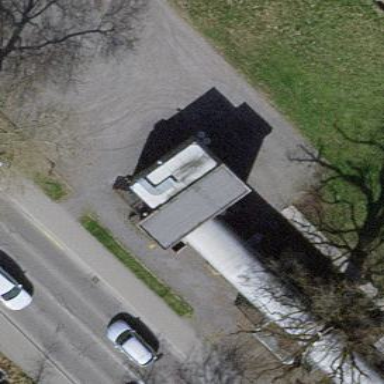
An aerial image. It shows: Restaurant building.